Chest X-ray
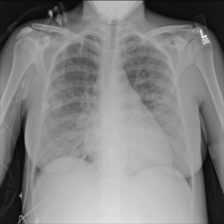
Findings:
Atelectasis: negative
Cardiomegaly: negative
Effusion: negative
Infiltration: positive
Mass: negative
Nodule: negative
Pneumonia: negative
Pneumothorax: negative
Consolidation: negative
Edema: negative
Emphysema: negative
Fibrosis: negative
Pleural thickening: negative
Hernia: negative